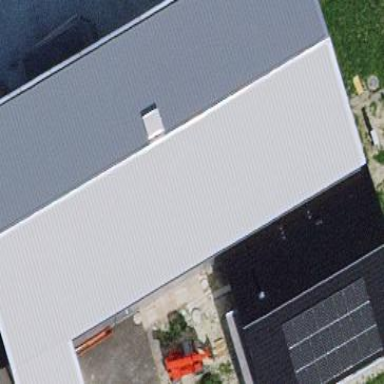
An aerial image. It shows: Building.